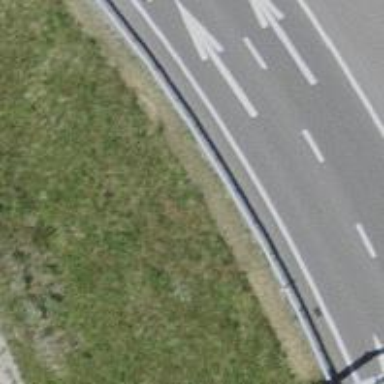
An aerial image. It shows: Guard rail.